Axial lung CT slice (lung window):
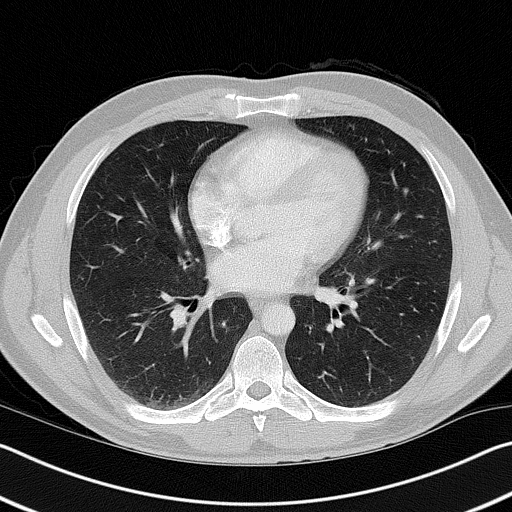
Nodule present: no